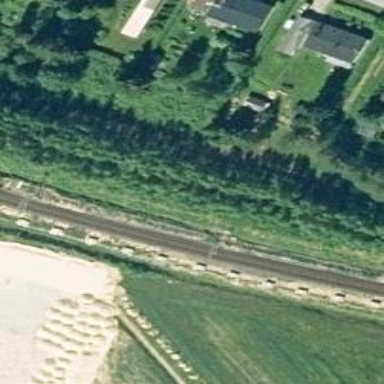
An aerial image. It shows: Continuous rail railway with electrified contact line.